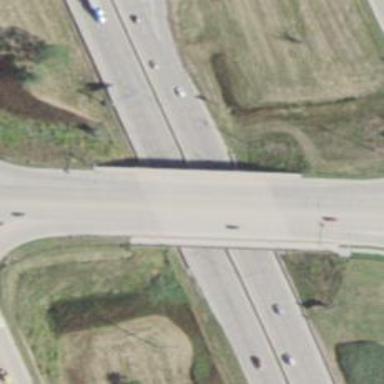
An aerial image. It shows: Primary highway with separate sidewalk on cantilever bridge.